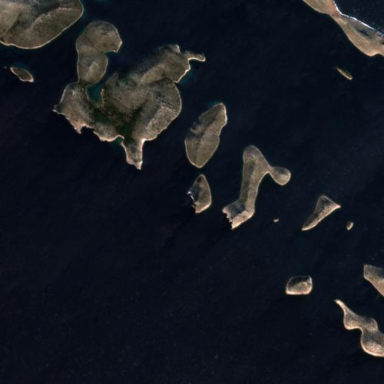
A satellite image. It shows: Island with natural coastline.